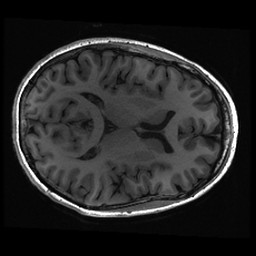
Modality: T1w
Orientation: axial
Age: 19
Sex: female